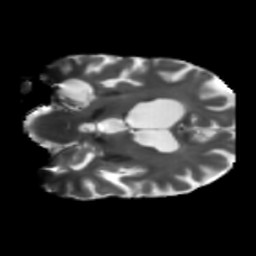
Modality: T2w
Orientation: coronal
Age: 75
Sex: male
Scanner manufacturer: siemens
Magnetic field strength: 3 T
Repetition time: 5.25 s
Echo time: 0.08 s